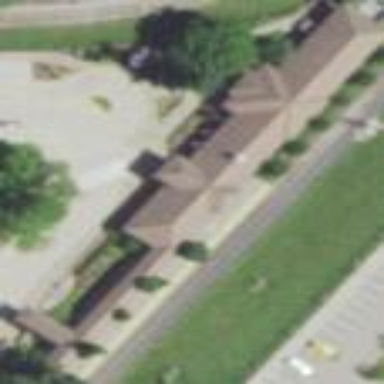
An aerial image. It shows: Train station building.